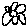
Label: flower